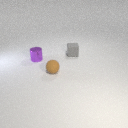
small gray rubber cube to the right of small brown rubber sphere